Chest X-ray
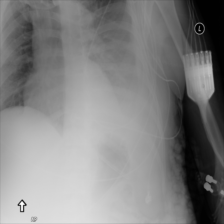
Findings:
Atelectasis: negative
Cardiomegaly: negative
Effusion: negative
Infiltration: negative
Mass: negative
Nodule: negative
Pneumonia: negative
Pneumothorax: negative
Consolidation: negative
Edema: negative
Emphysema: negative
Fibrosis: negative
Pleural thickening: negative
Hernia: negative